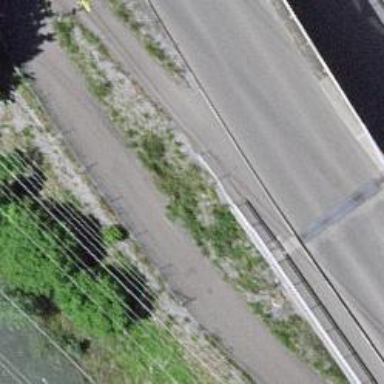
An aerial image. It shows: Cycle barrier.